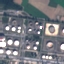
Land use / land cover class: Industrial